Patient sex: M
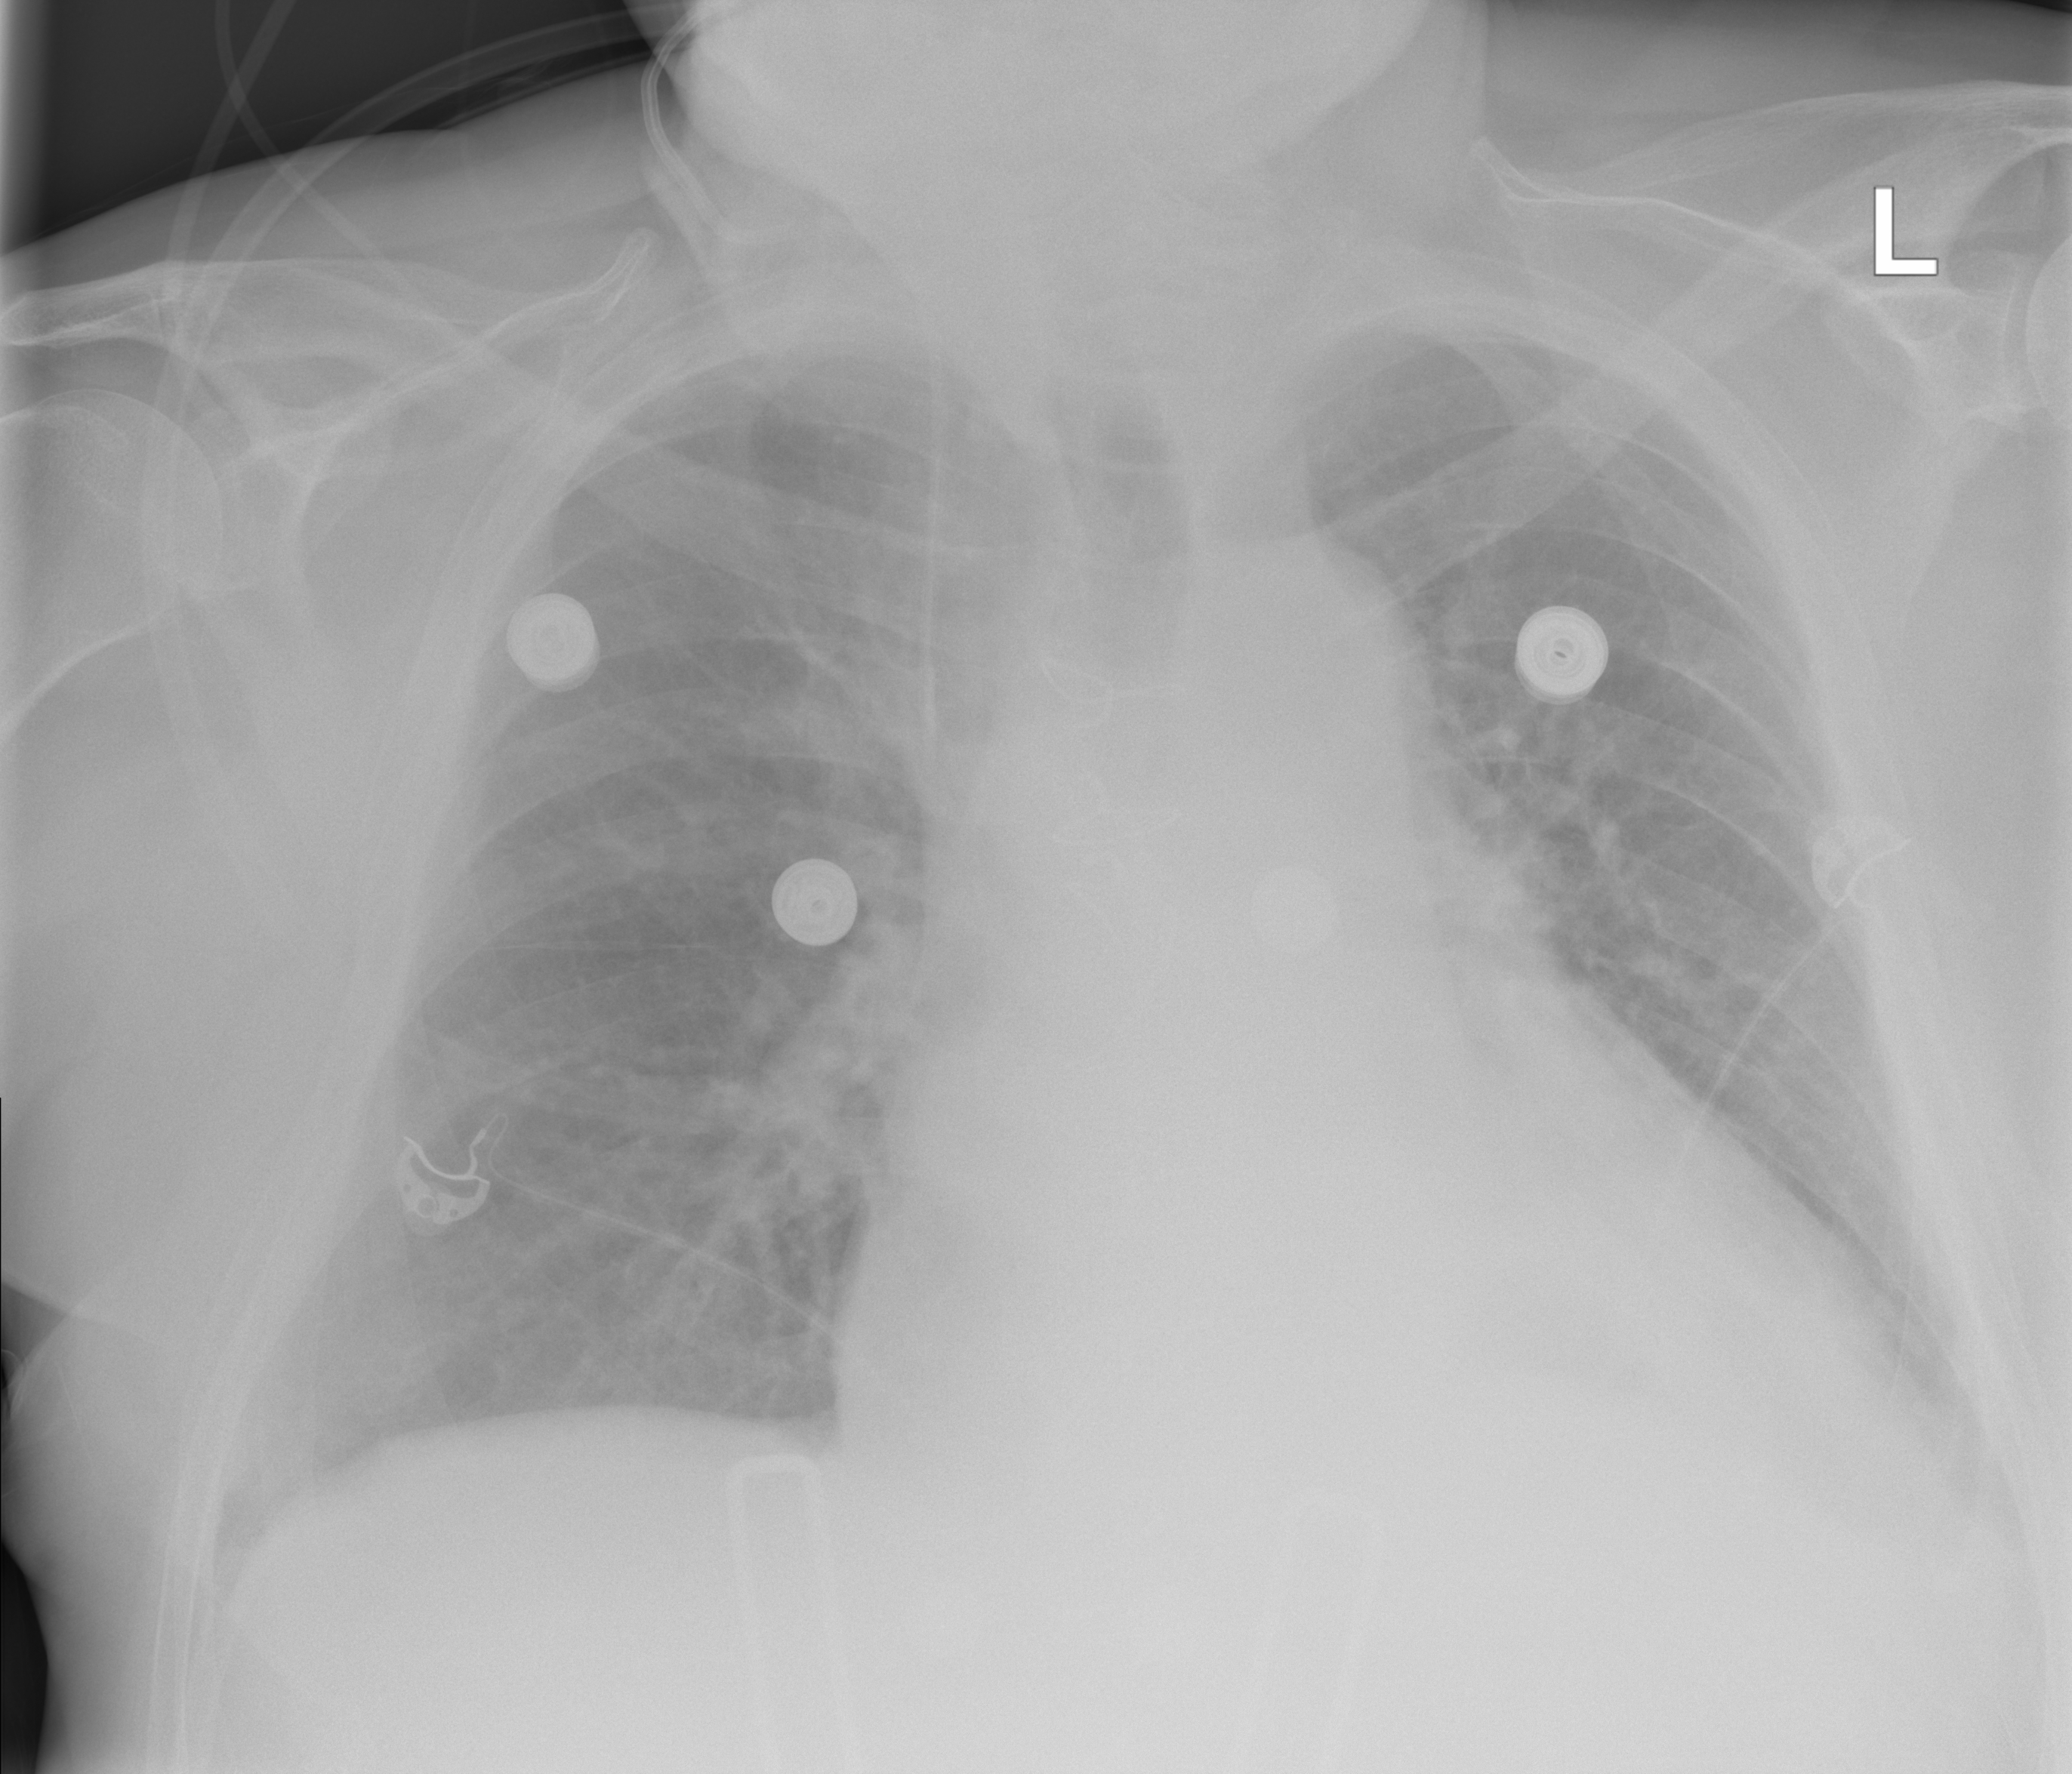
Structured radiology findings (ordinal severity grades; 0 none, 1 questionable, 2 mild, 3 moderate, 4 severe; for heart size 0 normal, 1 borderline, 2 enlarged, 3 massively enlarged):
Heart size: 3
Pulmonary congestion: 2
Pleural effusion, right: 0
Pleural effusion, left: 2
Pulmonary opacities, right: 0
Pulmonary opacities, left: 0
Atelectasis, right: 2
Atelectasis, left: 2